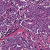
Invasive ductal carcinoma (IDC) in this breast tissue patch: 1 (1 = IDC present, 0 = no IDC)